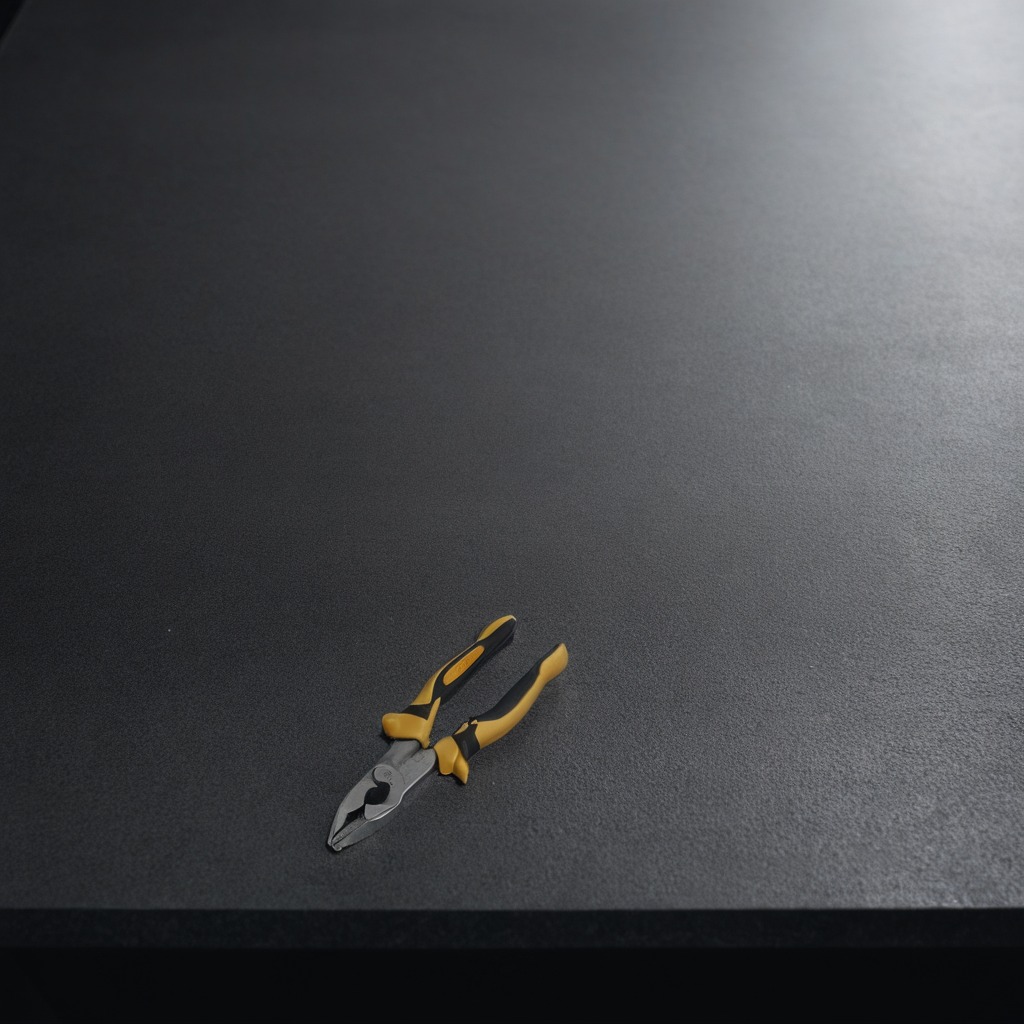
A plier lying on a clean granite tabletop